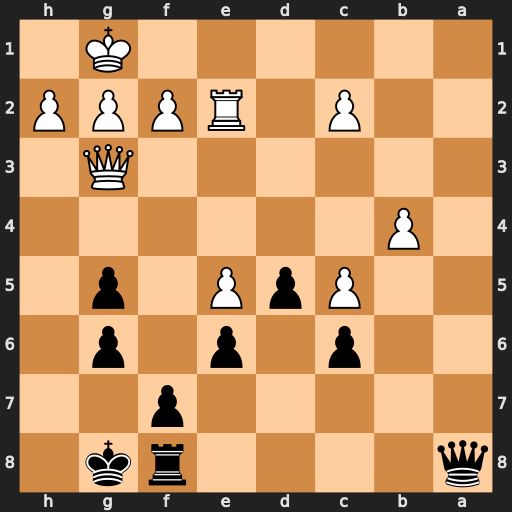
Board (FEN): q4rk1/5p2/2p1p1p1/2PpP1p1/1P6/6Q1/2P1RPPP/6K1
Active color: b
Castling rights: -
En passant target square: -
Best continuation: Qa1+ Re1 Qxe1#